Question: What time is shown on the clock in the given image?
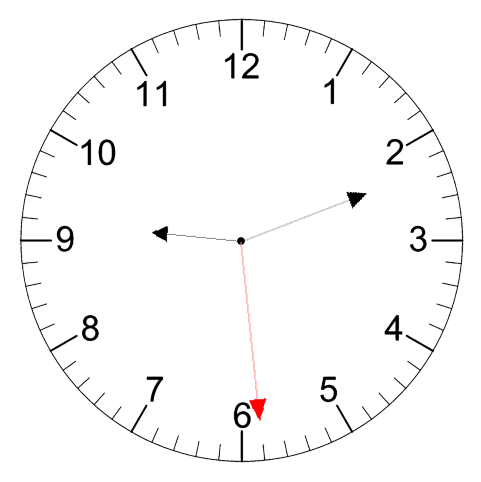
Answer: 09:11:29